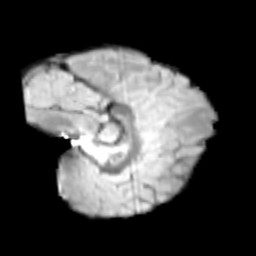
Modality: T2w
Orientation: sagittal
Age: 11
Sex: female
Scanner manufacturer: siemens
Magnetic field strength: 3 T
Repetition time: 3.8 s
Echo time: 0.07 s